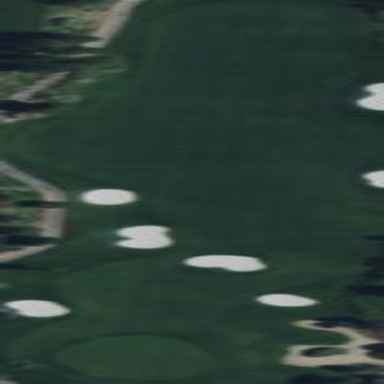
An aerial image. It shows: Scenic golf fairway.